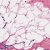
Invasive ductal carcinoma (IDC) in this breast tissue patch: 0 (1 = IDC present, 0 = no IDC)